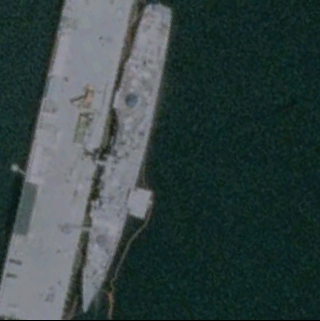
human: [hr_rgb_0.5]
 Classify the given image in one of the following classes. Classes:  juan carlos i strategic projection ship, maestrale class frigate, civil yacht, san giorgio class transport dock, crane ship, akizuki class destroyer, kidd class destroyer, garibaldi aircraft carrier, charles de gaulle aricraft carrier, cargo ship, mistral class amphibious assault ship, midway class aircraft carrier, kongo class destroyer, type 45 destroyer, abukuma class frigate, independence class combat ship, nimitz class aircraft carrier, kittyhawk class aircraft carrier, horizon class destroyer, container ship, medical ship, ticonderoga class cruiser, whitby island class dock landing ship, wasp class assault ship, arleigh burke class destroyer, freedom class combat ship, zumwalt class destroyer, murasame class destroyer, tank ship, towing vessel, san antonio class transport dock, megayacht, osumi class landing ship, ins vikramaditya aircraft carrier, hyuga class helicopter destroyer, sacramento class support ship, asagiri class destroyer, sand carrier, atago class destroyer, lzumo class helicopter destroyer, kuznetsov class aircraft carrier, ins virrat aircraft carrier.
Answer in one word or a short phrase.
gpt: Ticonderoga class cruiser